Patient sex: F
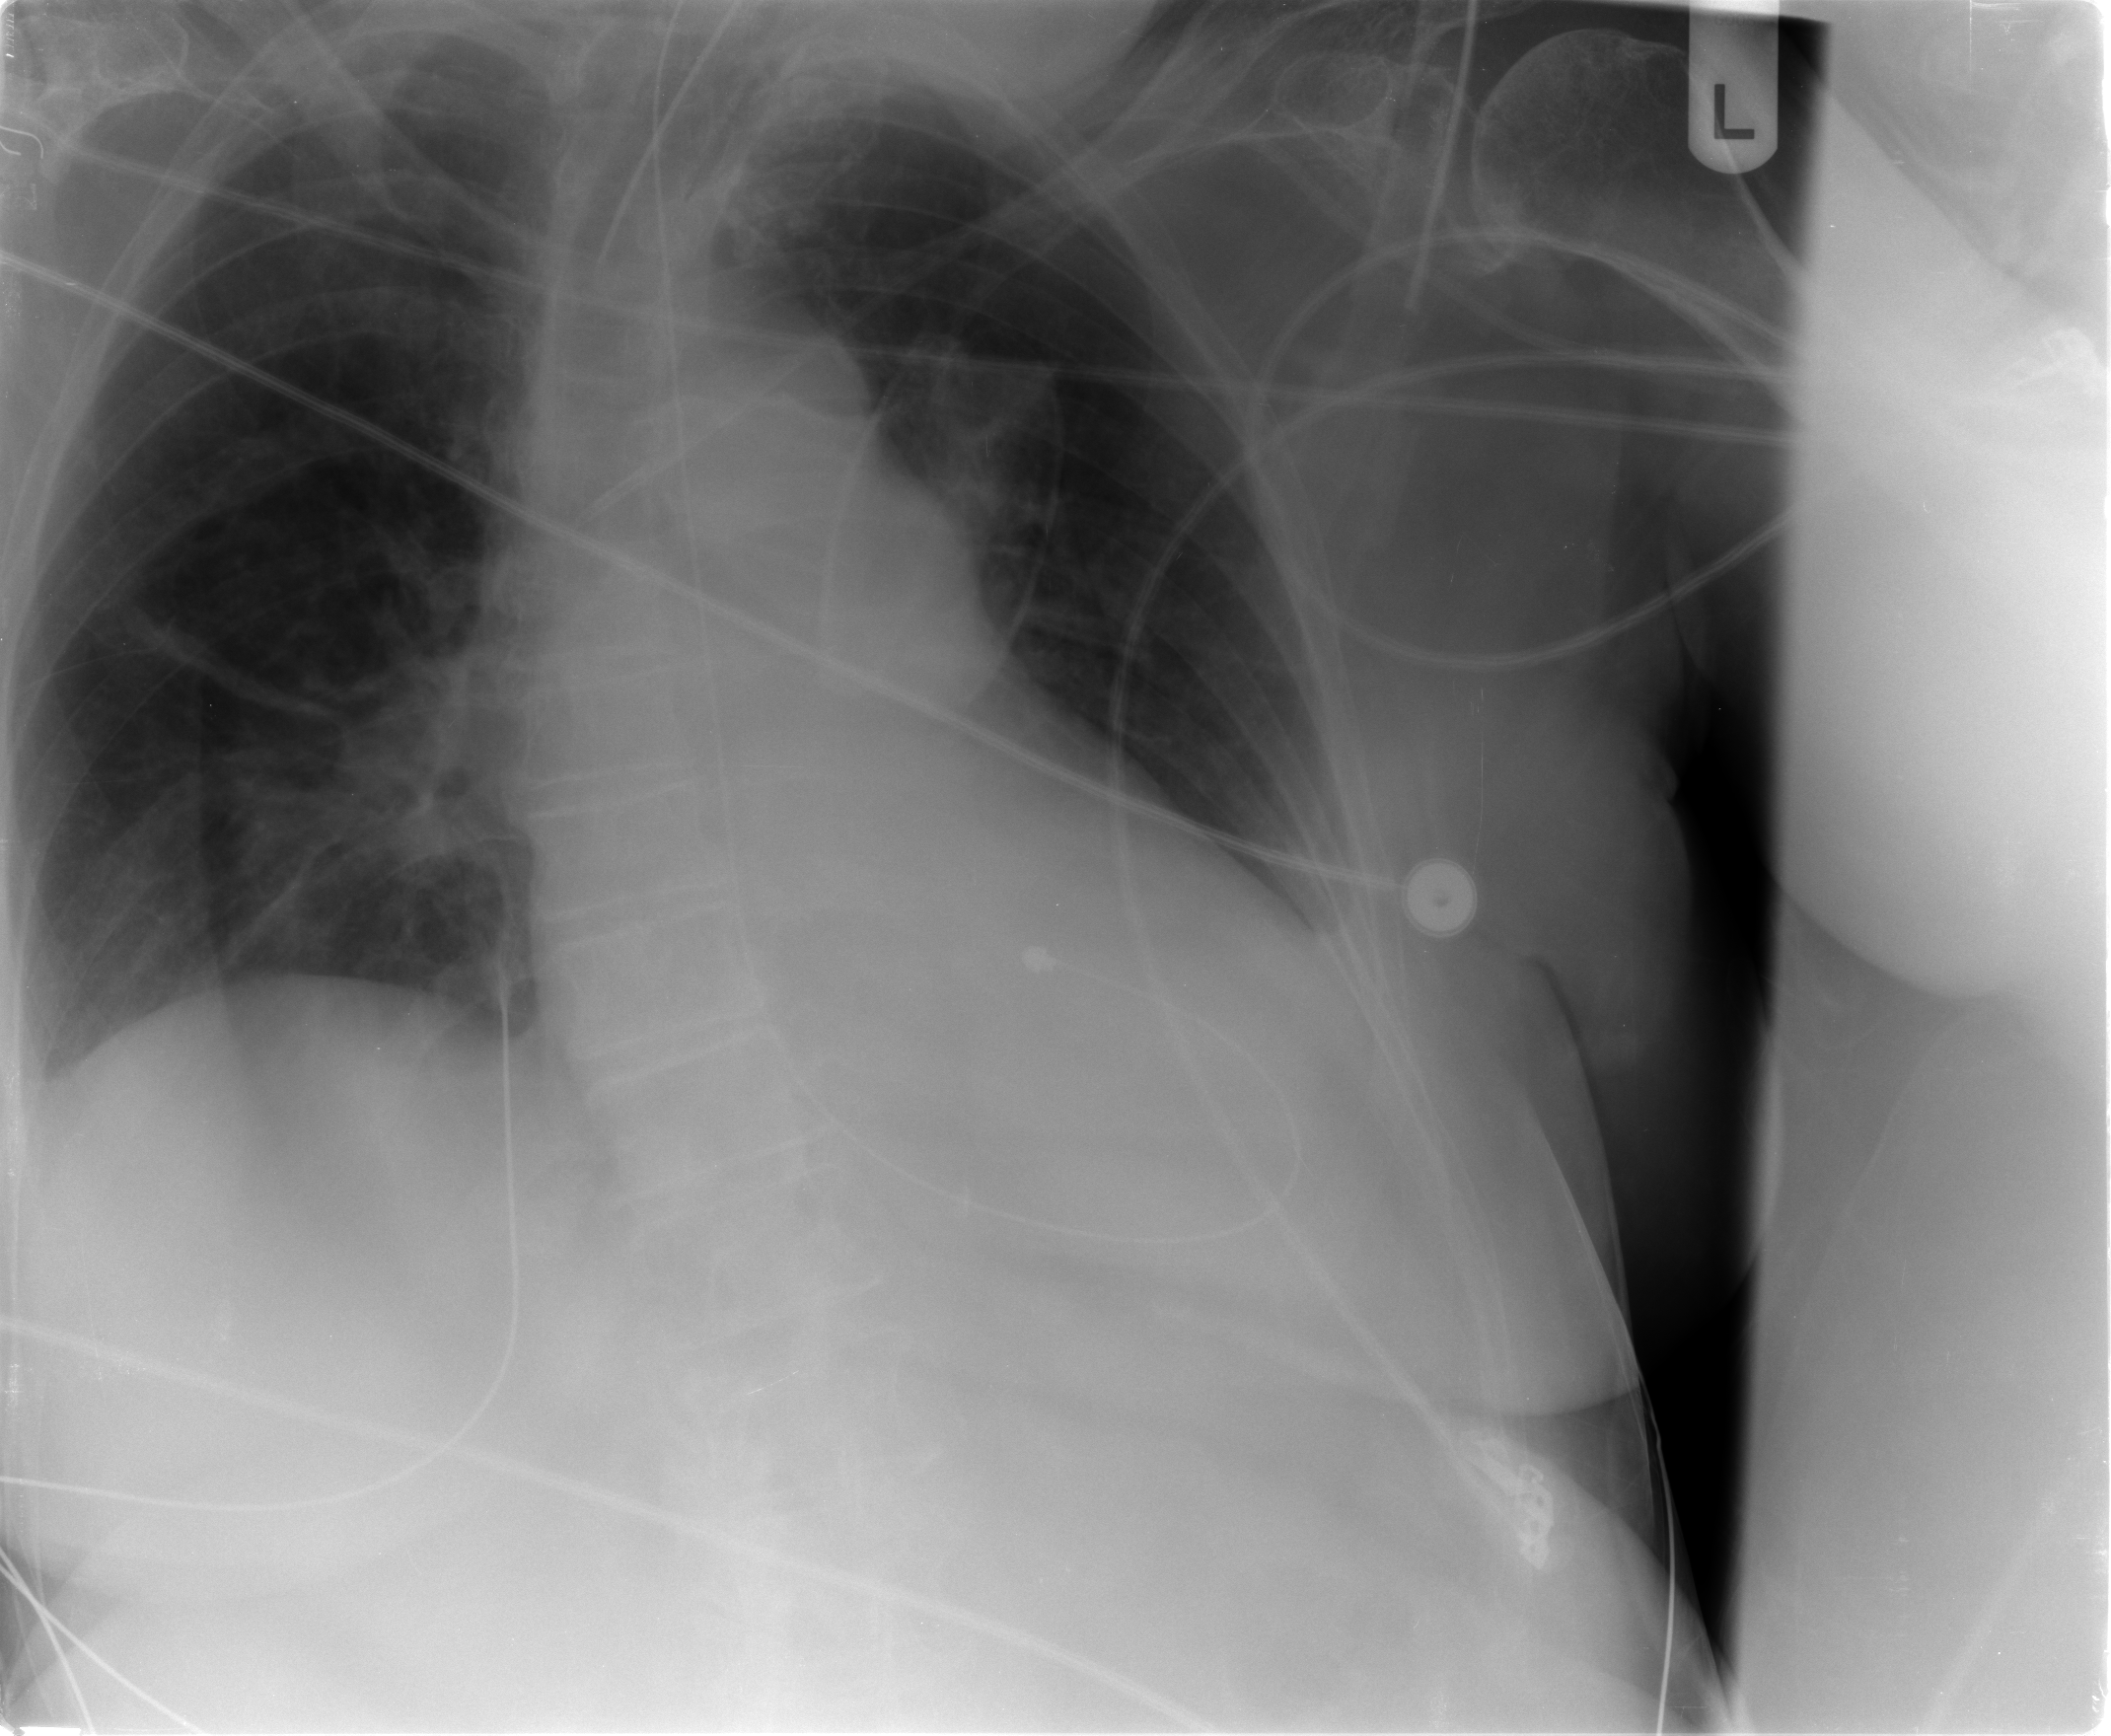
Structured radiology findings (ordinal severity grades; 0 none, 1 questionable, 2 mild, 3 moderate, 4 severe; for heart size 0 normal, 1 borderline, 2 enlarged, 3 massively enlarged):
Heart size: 2
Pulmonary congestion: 0
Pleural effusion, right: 1
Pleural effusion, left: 1
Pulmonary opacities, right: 1
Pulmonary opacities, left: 0
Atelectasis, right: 1
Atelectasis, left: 1